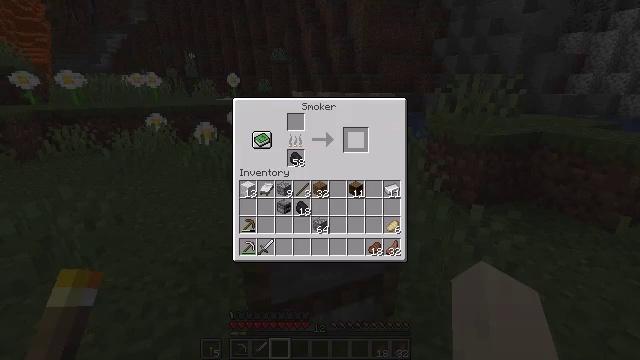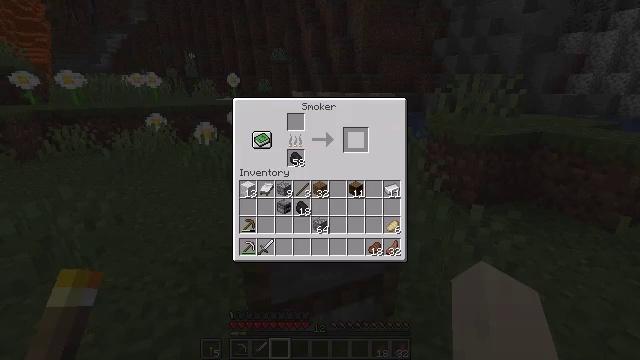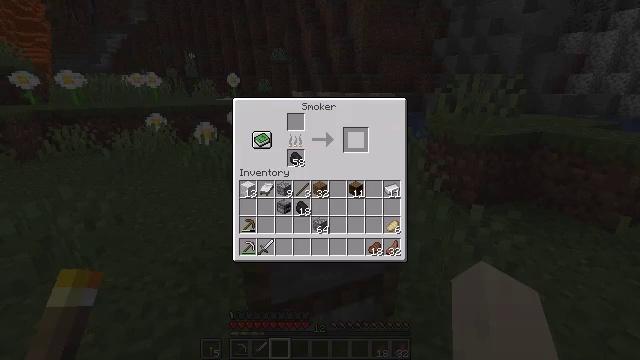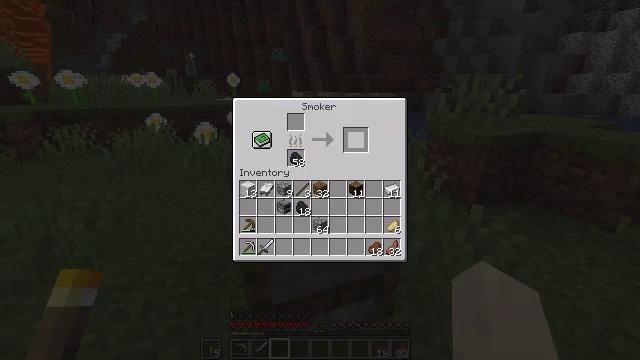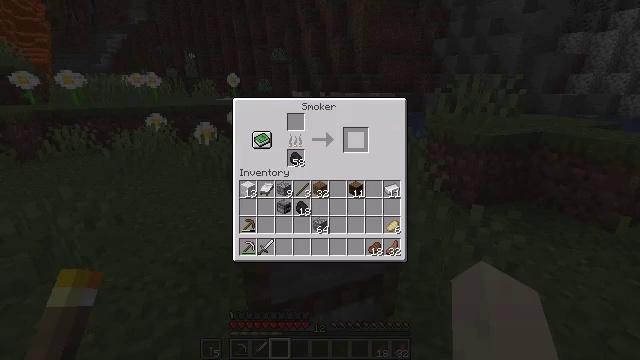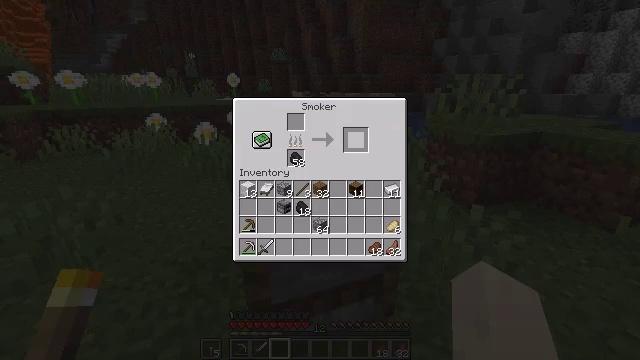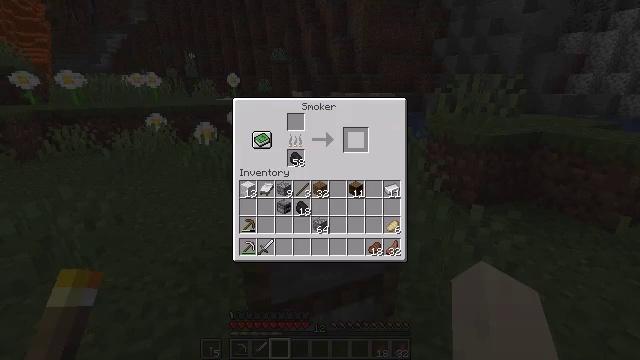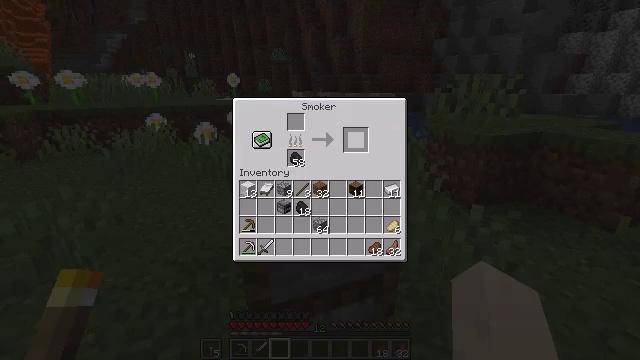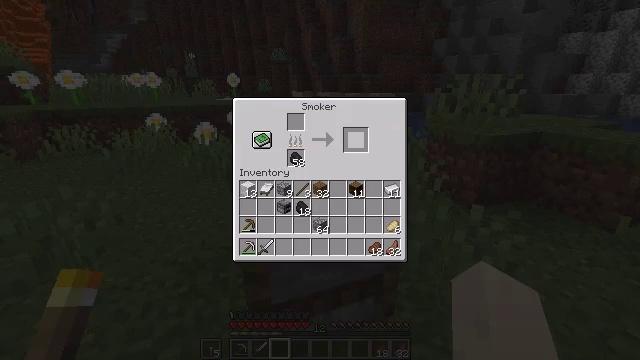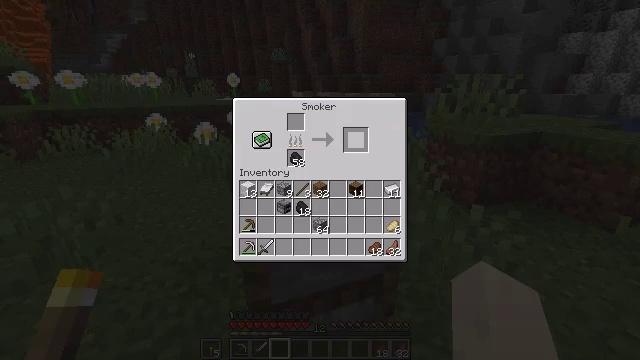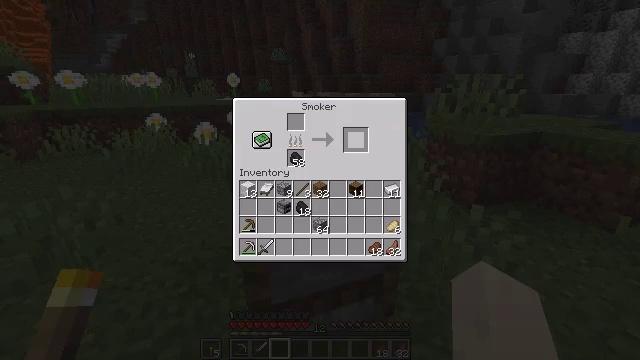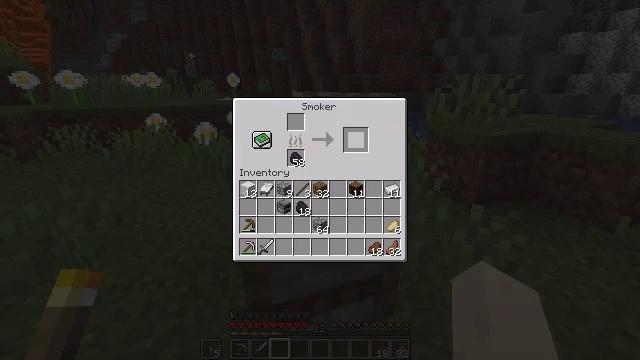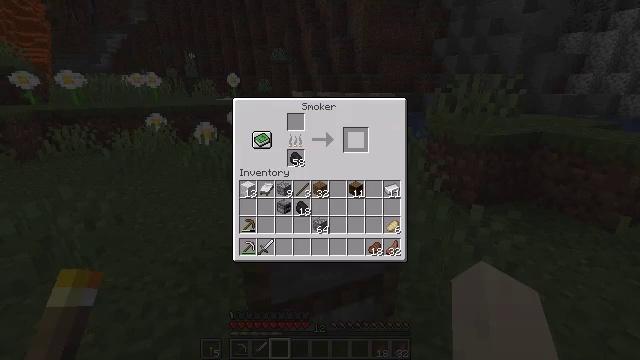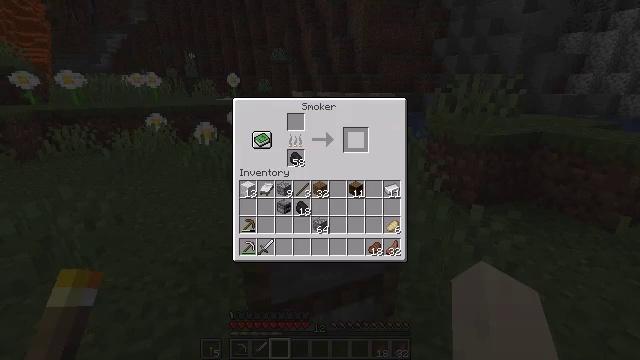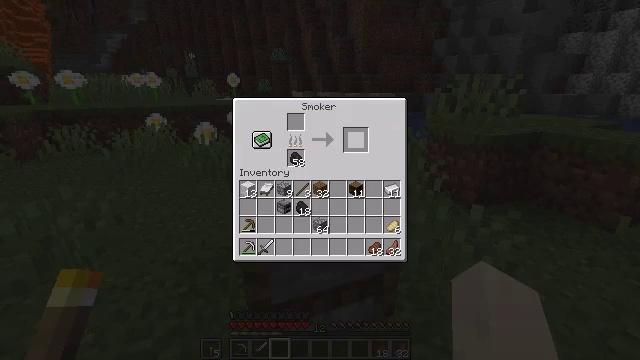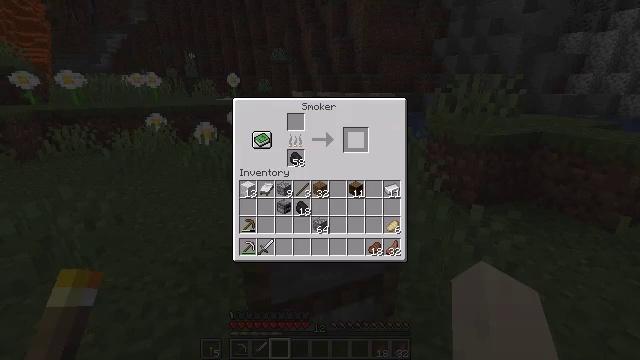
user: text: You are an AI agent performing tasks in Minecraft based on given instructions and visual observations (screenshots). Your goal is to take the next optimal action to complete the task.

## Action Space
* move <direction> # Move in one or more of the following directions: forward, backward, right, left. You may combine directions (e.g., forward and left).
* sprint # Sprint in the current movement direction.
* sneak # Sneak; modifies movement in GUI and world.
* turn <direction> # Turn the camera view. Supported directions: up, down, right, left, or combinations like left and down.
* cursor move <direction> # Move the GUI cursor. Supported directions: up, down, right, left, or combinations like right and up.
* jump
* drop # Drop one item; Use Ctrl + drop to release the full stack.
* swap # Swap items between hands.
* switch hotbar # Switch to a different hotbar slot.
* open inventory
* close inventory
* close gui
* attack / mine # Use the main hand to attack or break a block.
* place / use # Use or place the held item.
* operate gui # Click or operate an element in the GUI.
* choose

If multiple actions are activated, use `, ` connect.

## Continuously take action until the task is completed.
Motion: motion action
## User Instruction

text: Retrieve the smoker into your inventory.
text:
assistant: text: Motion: open gui
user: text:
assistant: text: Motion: no_op
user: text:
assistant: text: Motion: no_op
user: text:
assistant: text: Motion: no_op
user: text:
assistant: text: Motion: no_op
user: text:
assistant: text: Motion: no_op
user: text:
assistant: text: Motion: no_op
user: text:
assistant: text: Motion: no_op
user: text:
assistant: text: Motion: no_op
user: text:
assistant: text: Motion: no_op
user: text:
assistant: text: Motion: no_op
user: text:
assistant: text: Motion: no_op
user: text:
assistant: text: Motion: no_op
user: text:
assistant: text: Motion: no_op
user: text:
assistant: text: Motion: no_op
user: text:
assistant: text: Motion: no_op
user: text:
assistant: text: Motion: no_op
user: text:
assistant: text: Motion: close gui
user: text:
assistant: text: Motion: no_op
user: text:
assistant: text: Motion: no_op
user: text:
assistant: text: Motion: no_op
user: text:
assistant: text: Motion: no_op
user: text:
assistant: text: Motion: no_op
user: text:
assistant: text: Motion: no_op
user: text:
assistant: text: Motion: no_op
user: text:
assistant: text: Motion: switch to hotbar 1
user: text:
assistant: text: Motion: turn down, switch to hotbar 1
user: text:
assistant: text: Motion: turn down
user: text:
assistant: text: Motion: attack / mine
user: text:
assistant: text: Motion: attack / mine